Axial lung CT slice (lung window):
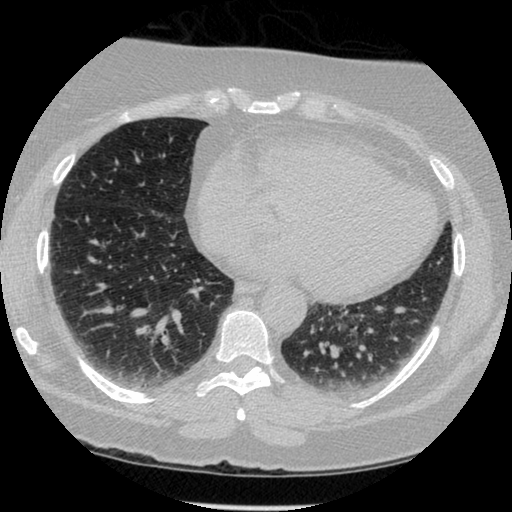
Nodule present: no